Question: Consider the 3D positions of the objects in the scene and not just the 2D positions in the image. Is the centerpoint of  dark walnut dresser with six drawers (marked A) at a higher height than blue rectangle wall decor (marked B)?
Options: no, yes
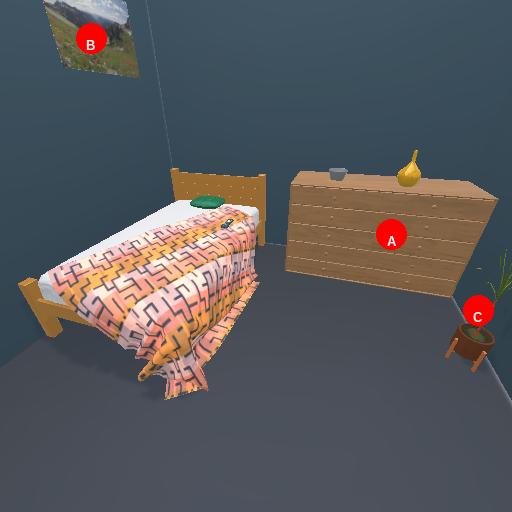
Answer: no